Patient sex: M
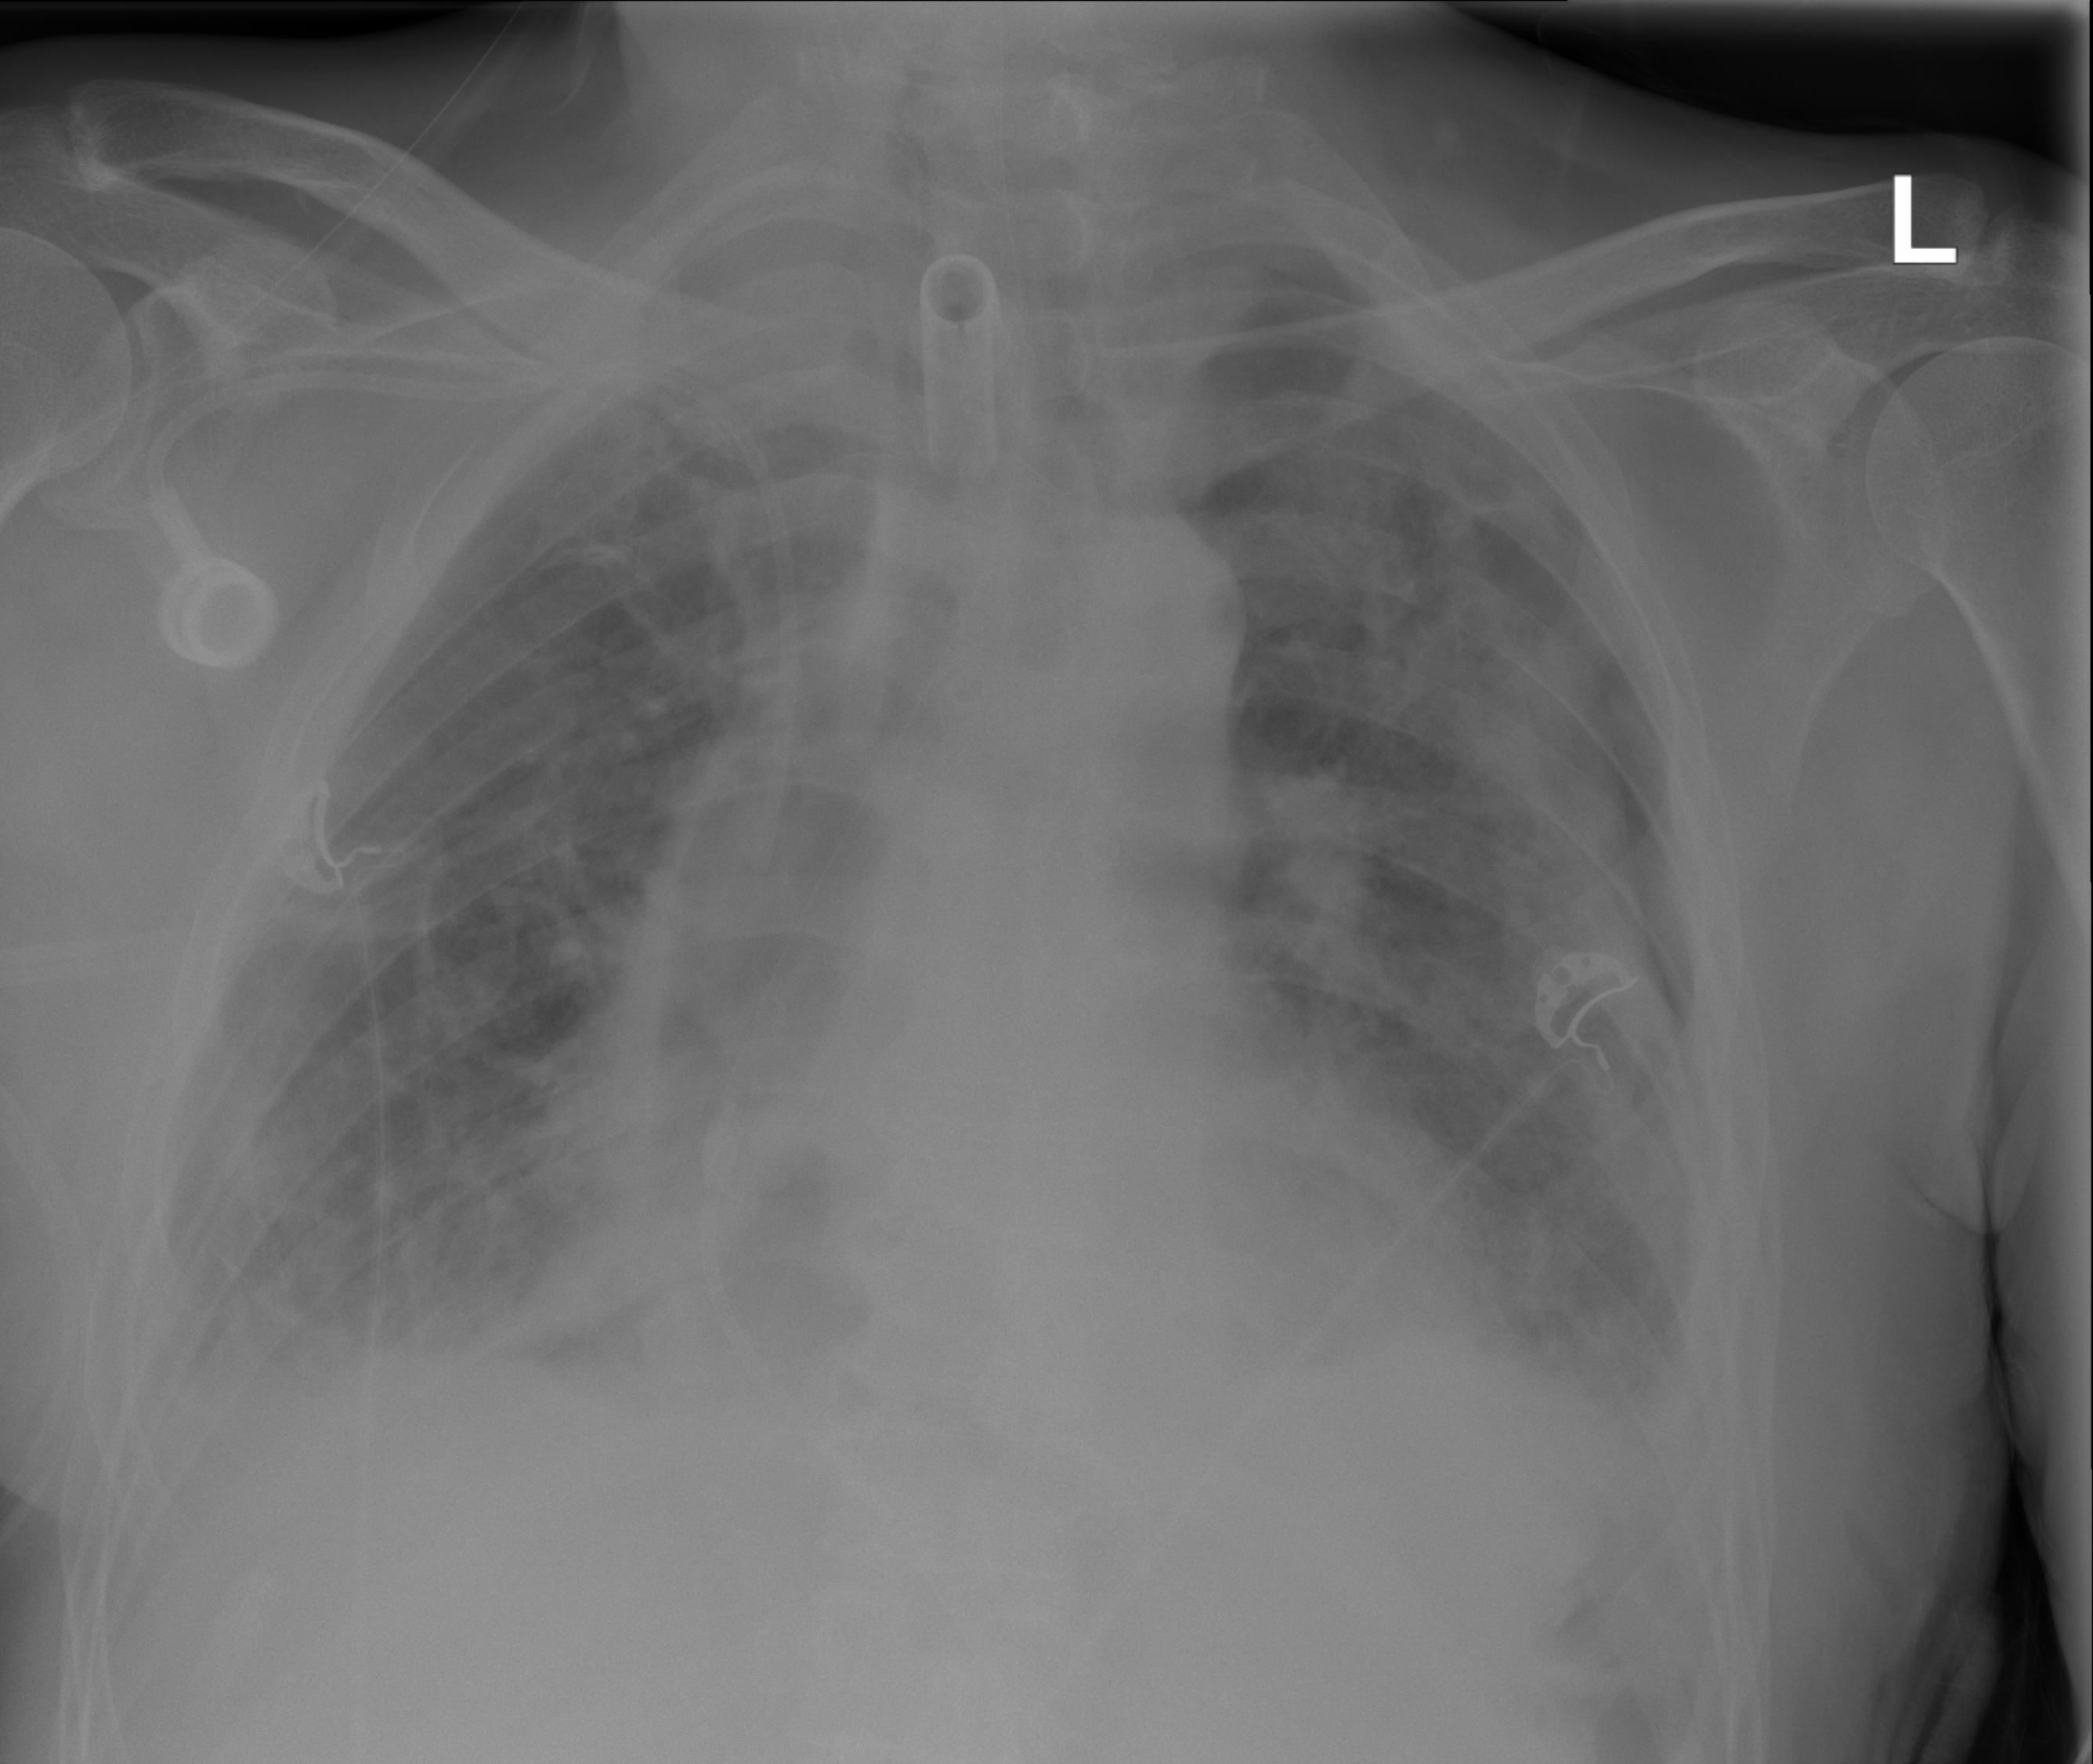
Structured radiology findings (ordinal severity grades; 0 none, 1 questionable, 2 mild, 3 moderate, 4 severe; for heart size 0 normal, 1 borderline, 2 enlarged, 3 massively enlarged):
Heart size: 2
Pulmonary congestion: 2
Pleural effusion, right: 2
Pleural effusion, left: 2
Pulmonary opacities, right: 2
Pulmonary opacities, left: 2
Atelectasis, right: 2
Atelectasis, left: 0